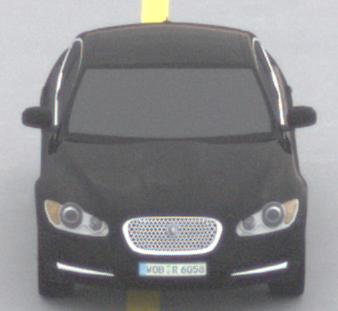
Make: Jaguar
Model: XF 3.0 V6
Detailed model: XF (X250) Limousine
Model produced from: 2010/02
Model produced until: 2010/10
Doors: 4
Color: black
Road condition: dry road
Daytime: morning or afternoon
Contrast: low contrast